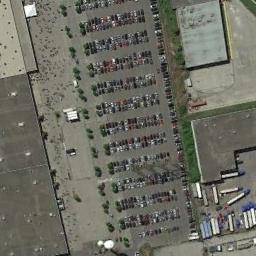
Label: parking_lot